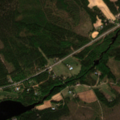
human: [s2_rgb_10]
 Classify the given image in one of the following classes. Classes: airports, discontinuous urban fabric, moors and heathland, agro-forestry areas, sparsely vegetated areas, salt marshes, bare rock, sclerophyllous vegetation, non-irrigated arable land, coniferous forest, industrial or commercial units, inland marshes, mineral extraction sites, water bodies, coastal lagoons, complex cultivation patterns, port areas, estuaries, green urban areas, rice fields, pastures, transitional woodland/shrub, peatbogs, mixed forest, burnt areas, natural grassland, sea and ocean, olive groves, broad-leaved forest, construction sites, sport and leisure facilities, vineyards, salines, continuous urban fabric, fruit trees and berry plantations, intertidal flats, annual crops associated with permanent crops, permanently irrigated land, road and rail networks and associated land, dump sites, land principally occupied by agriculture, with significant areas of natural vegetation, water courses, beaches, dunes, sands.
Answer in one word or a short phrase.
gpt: coniferous forest, transitional woodland/shrub